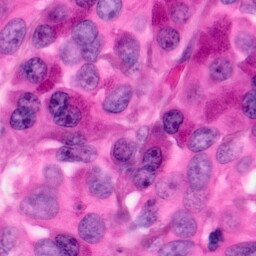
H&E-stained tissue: Pancreatic